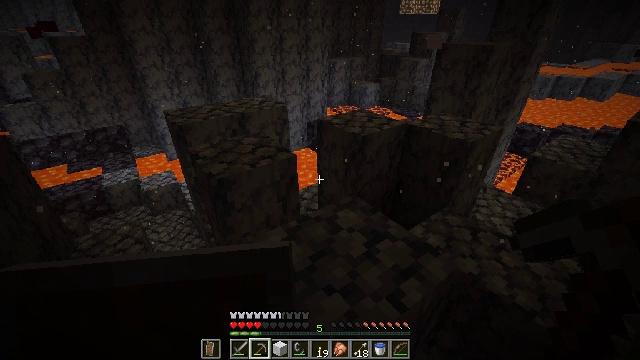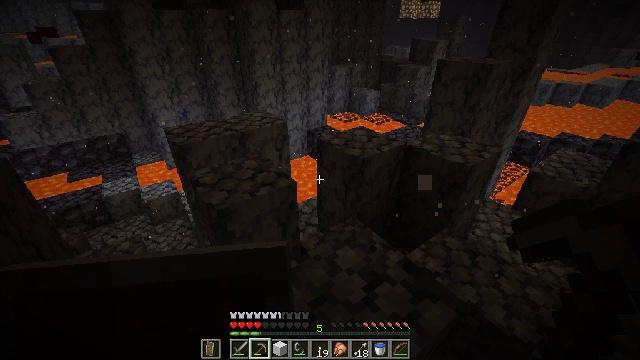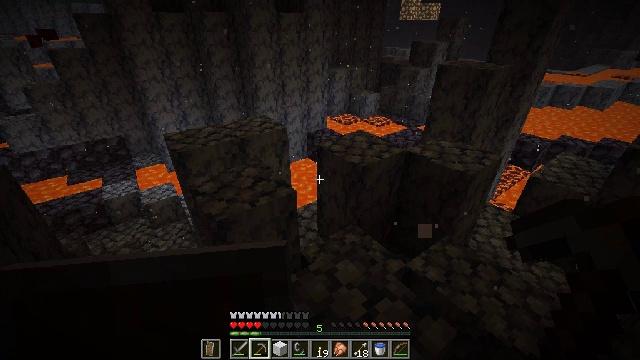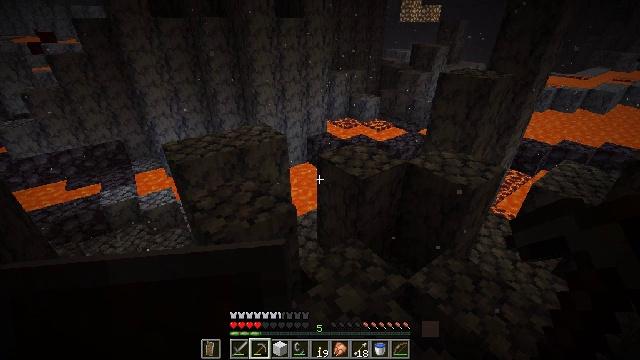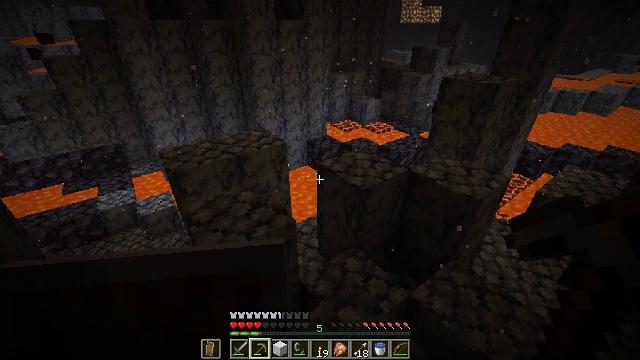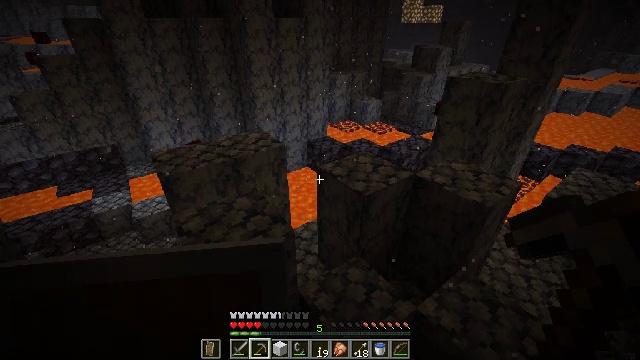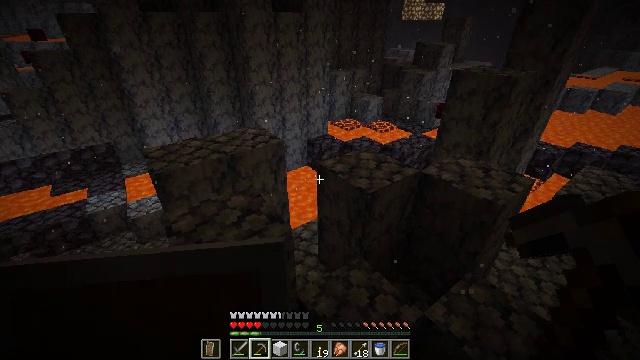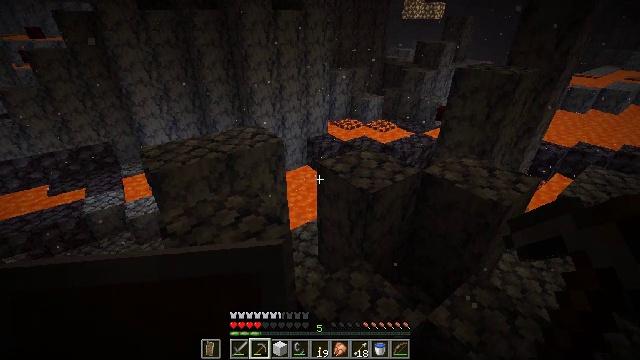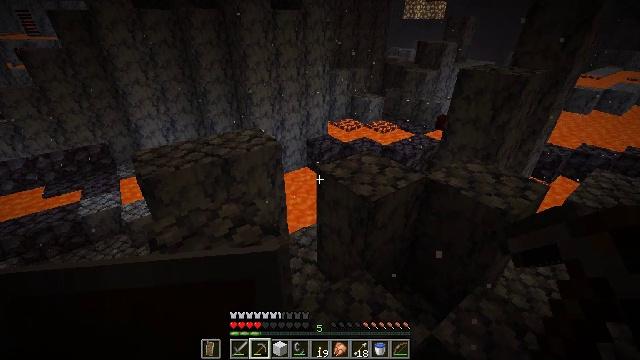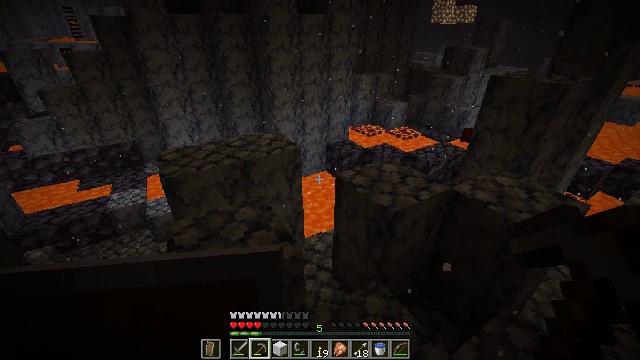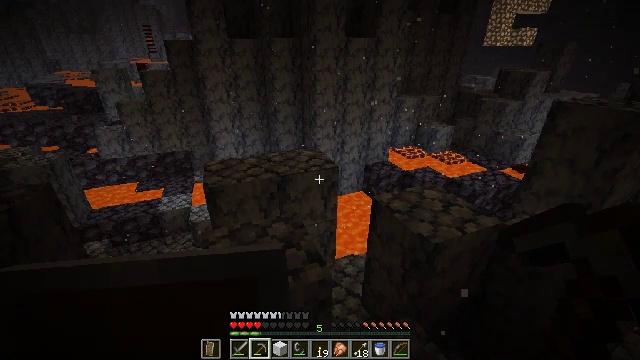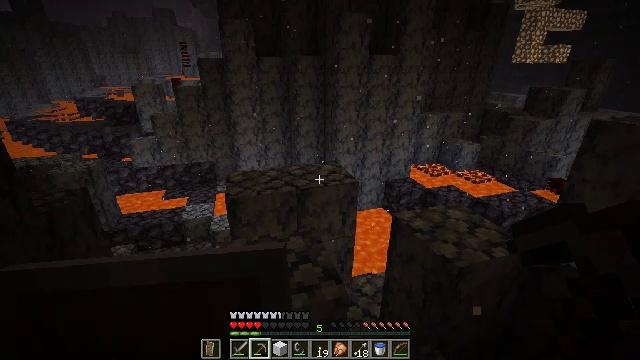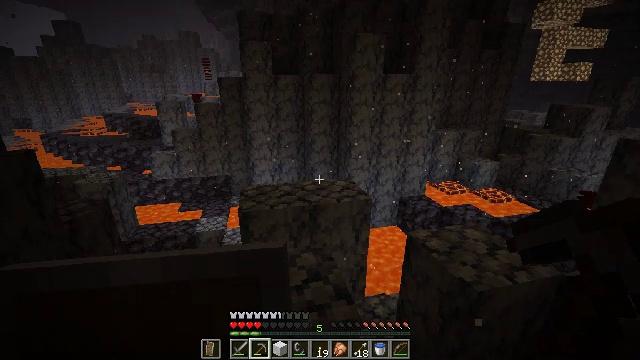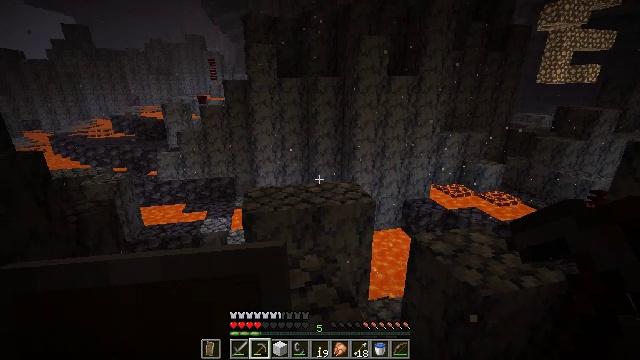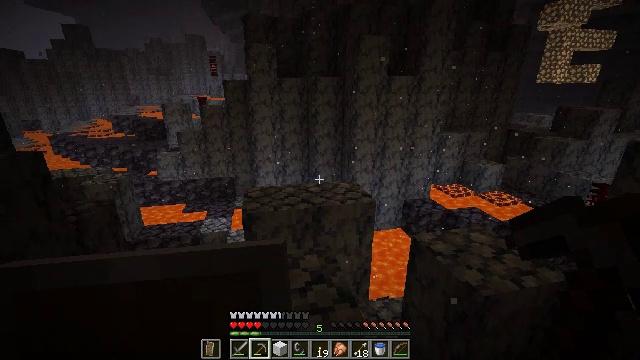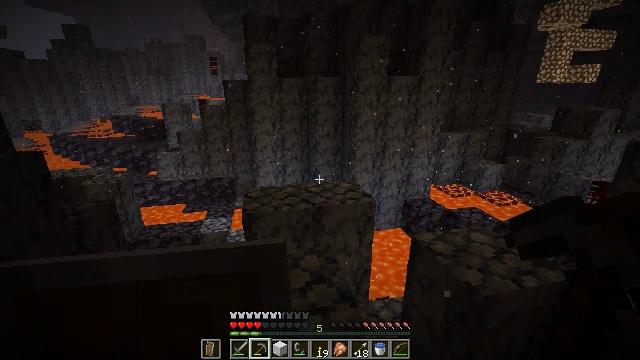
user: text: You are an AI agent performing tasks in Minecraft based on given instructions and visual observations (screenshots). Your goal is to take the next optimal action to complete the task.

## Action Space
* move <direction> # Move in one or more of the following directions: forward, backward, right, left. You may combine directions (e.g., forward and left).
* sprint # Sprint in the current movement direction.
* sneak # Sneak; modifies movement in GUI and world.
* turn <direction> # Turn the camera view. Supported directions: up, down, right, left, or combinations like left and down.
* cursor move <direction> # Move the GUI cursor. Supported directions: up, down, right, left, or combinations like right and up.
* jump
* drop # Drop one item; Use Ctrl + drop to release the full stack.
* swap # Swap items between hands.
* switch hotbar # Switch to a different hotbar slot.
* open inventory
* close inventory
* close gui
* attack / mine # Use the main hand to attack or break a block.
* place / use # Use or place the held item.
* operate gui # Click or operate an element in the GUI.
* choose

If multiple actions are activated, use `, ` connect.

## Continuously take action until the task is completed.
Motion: motion action
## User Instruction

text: Break the basalt block.
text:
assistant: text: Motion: move forward, jump
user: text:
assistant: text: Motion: move forward, jump
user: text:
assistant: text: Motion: move forward, jump
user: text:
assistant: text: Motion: move forward
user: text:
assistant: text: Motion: no_op
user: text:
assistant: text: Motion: no_op
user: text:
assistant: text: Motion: no_op
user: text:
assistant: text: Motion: no_op
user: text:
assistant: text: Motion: turn left
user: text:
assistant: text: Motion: turn left and up
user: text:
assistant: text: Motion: turn left and up
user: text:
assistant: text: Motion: turn left and up
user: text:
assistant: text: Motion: no_op
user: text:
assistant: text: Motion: no_op
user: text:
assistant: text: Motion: no_op
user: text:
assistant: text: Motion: no_op
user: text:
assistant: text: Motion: no_op
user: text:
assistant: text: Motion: no_op
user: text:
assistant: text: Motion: no_op
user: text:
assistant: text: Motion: no_op
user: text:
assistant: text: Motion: no_op
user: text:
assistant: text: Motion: no_op
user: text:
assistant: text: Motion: no_op
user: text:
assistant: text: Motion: no_op
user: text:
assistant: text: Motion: no_op
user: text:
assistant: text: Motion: no_op
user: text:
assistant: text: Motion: no_op
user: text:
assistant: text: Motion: no_op
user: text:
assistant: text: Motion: no_op
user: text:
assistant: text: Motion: no_op